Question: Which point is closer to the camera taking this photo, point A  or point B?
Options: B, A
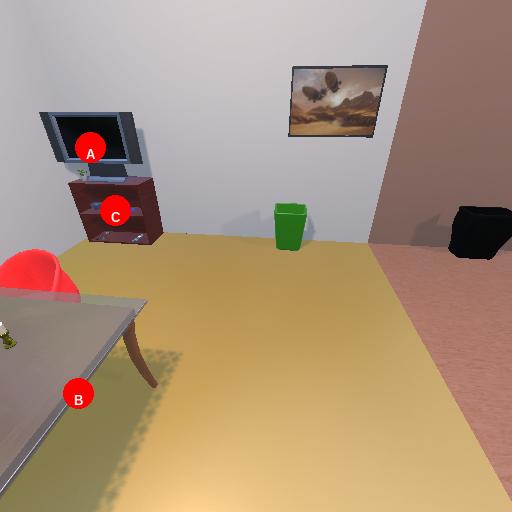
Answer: B